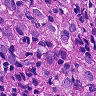
Metastatic tissue present: yes